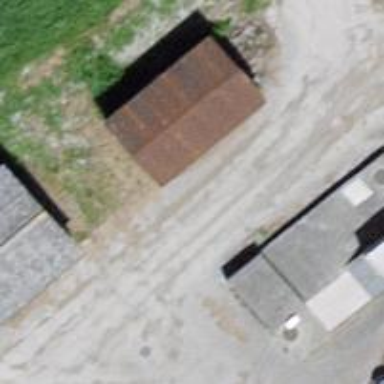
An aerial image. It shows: Shed.